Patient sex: M
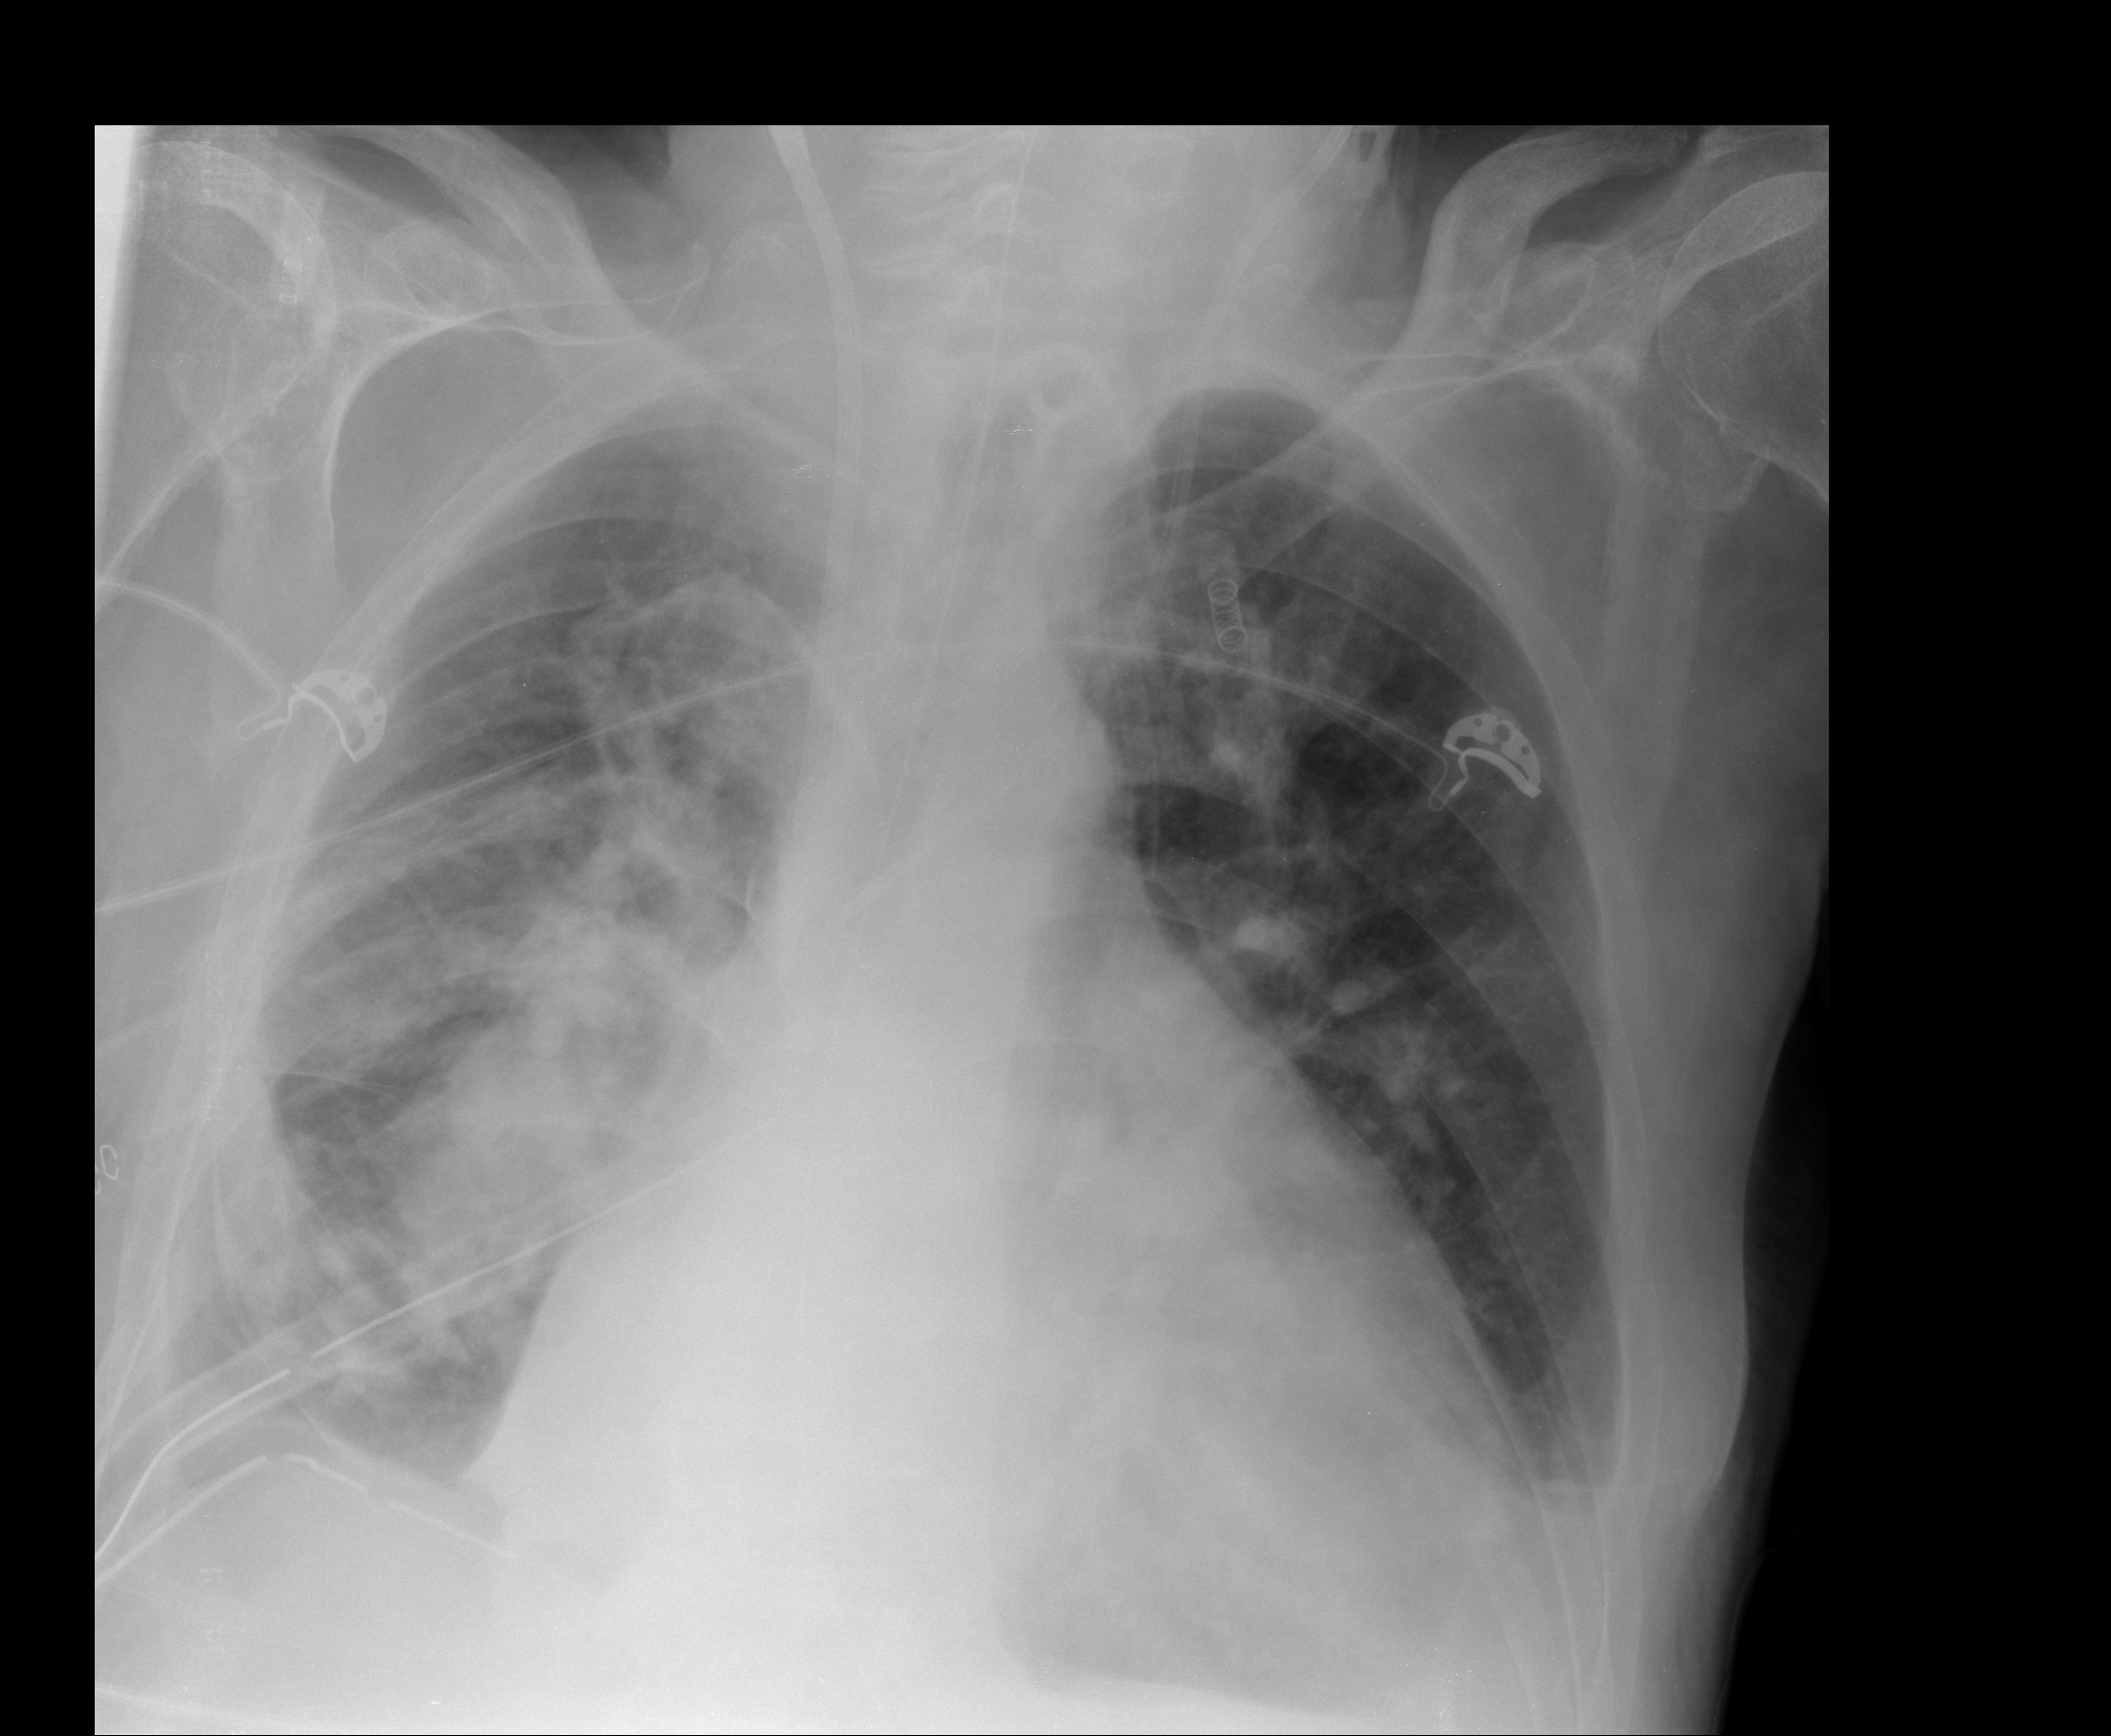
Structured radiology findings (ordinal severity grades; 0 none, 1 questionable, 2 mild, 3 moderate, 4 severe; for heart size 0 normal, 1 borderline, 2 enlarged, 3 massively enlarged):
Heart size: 2
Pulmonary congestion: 3
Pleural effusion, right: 2
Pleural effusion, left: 2
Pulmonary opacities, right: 3
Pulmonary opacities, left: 2
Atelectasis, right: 3
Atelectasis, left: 2